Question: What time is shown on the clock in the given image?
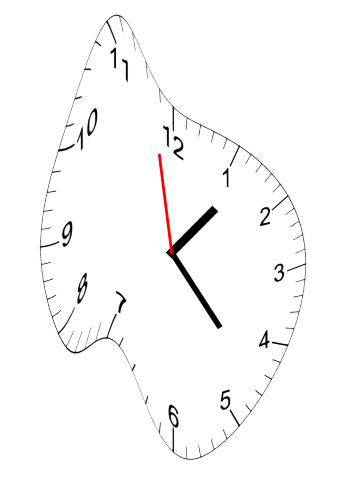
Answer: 01:22:58